Chest X-ray. View position: PA
Patient age: 39
Patient sex: M
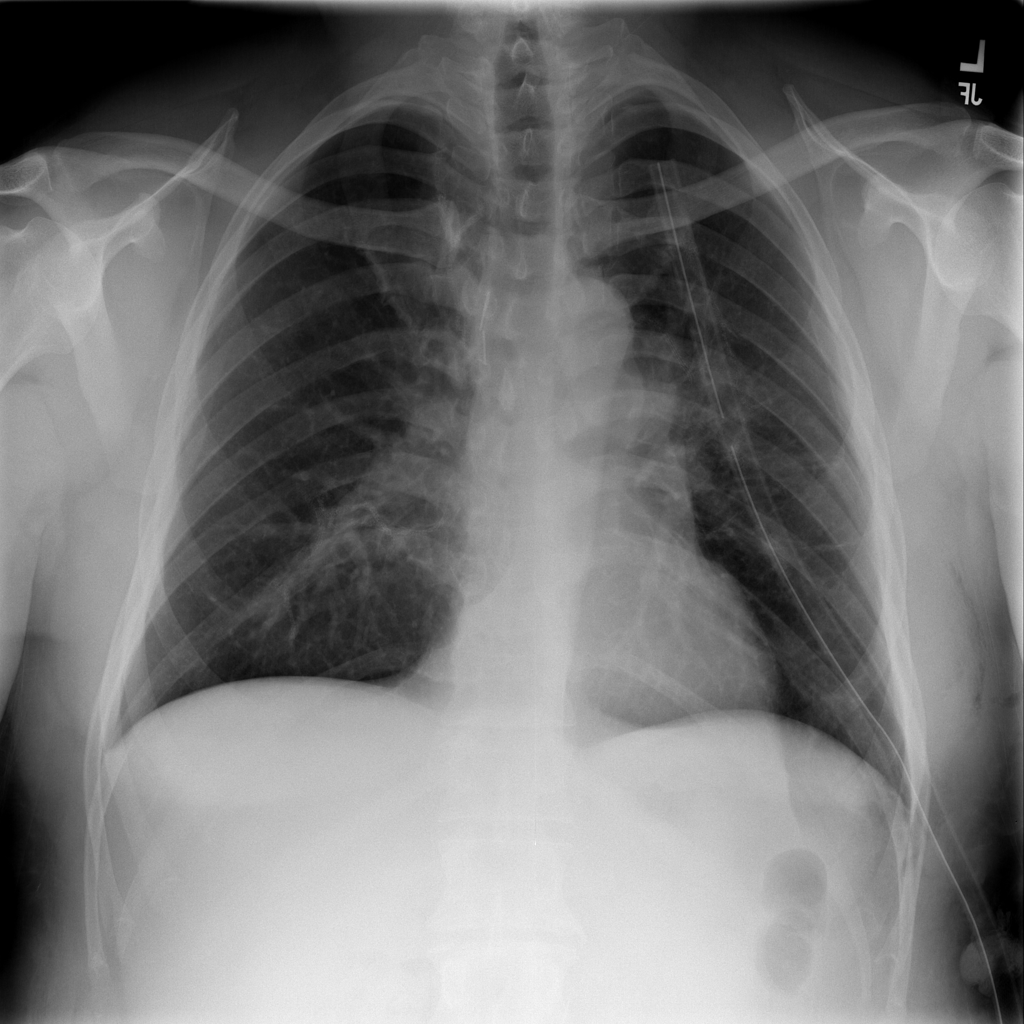
Finding: Pneumothorax